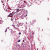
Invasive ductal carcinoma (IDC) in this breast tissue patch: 0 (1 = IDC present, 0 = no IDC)